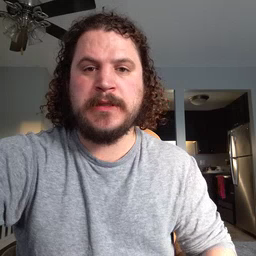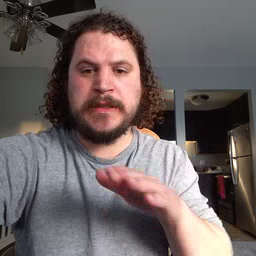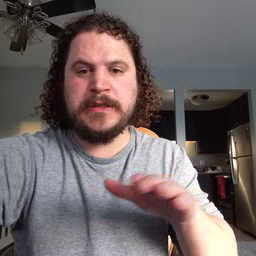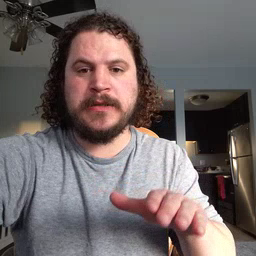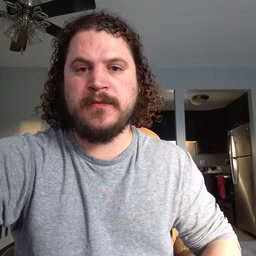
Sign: clean